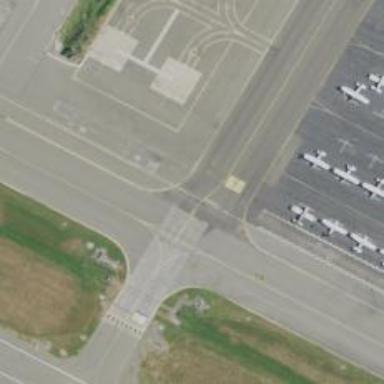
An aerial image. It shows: View of taxiway at the airport.